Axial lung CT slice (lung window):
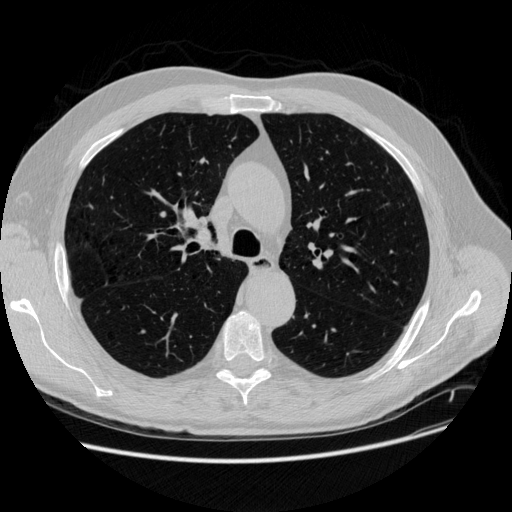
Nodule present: no